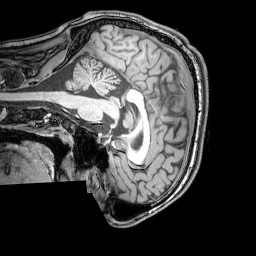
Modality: T1w
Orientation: sagittal
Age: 22
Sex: male
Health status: healthy
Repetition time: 0.081 s
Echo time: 0.037 s